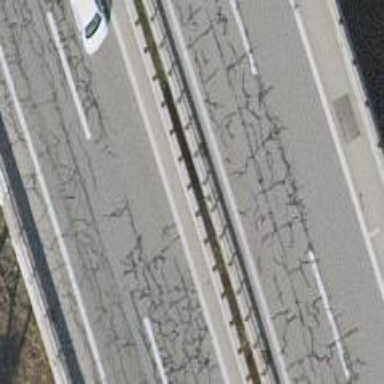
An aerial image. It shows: Bridge with guard rails.